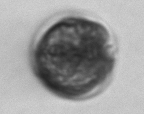
Label: Alexandrium_catenella